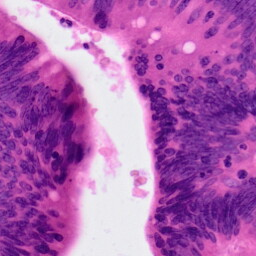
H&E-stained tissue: Colon